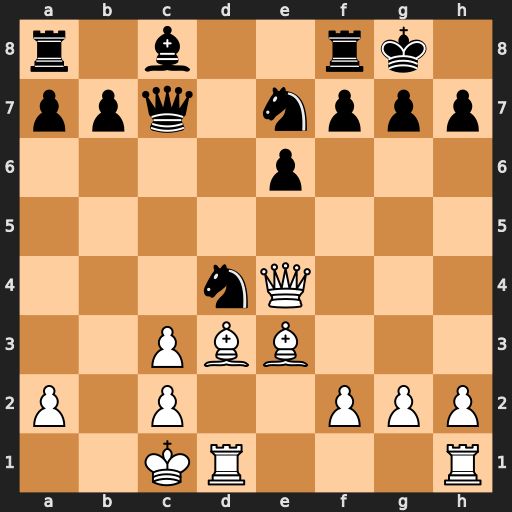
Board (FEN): r1b2rk1/ppq1nppp/4p3/8/3nQ3/2PBB3/P1P2PPP/2KR3R
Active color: w
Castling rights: -
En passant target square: -
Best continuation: Qxh7#